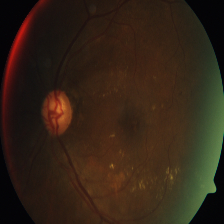
Diabetic retinopathy grade: Severe